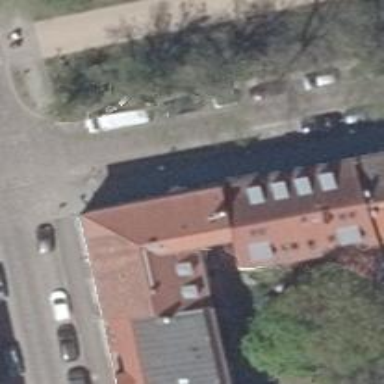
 featuring hipped roof shape. These apartments have striking architectural design."